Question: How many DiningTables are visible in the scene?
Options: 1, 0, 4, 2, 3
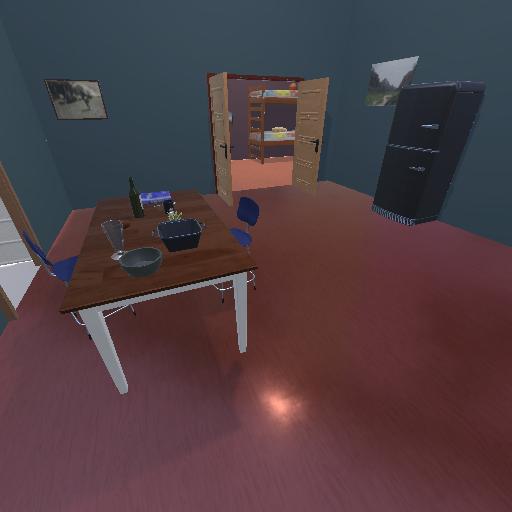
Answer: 1